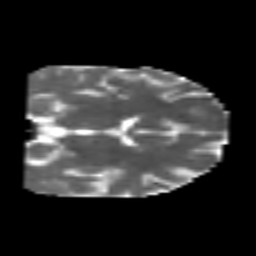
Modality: MD
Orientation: coronal
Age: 25
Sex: male
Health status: healthy